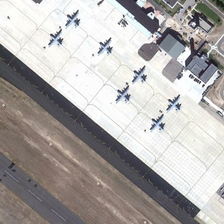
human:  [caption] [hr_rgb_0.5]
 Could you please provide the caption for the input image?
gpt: the airport has a lot of planes .

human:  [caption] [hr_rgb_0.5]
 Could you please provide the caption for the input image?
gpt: the grey roofed house is an airport .

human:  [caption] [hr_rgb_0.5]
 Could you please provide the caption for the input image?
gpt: the grey roofed house is an airport .

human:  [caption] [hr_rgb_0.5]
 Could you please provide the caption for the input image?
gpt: the airport has a lot of planes .

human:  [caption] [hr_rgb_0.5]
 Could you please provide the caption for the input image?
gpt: the airport has a lot of planes .